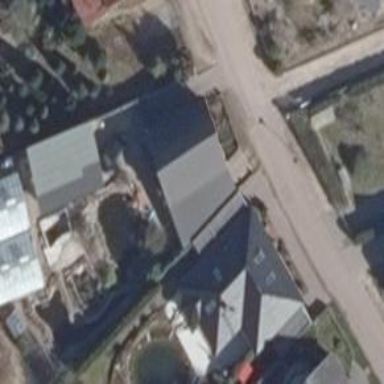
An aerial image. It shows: Simple house.